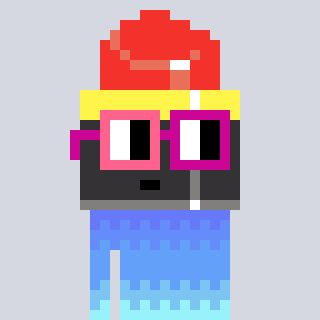
a pixel art character with square pink and red glasses, a lipstick-shaped head and a magenta-colored body on a cool background